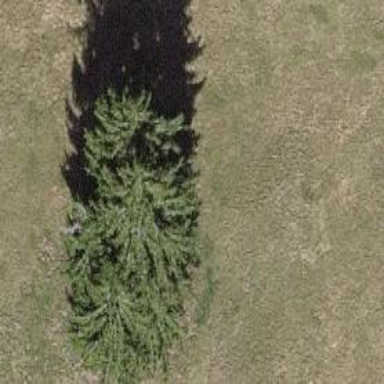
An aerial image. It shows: Beautiful tree in nature.